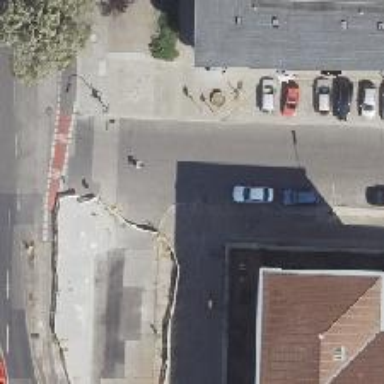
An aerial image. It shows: Asphalt footway with unmarked crossing.